Question: I have a table and there are four columns and I have numbers in two of those columns. I want to divide one column with another, so let's say in one column there is number 20 and in another column there is 4 and I want to divide those two, so I should get the number 5.
How would I do that? Here is my schema:

I want to divide 'ocena' with 'st_ocen'.
Update: if I use this 'string Query = "SELECT ocena / st_ocen FROM filmi.film WHERE film = Deadspeed 2013";' (since I am making this in C#) I get this error:
> Could not find specified column in results: ocena
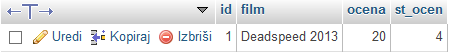
Answer: Try this:
'''
SELECT ocena / st_ocen
FROM filmi
WHERE film = 'Deadspeed 2013'
AND st_ocen != 0
'''